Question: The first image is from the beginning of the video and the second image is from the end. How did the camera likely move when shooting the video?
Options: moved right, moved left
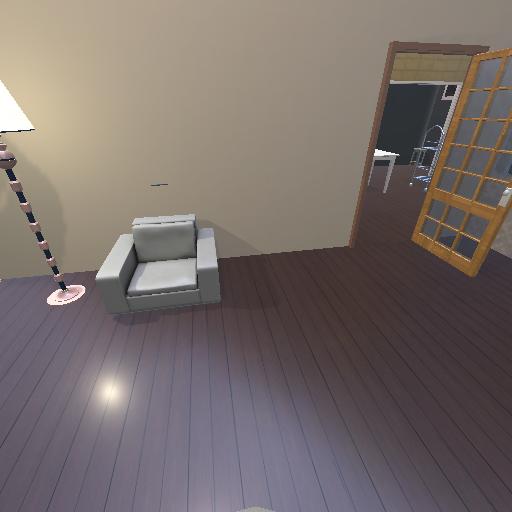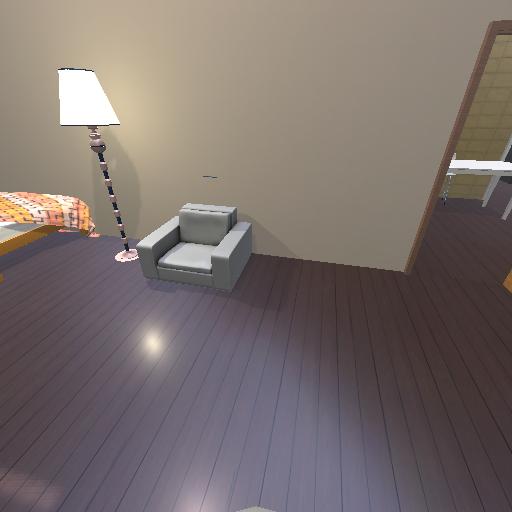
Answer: moved right